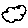
Label: cloud